Question: How can I tell whether a in 2D Euclidean space?
The rectangle will always be aligned with the axes.

Basically I'm creating a simple game with a ball which moves in certain steps with a certain angle through the space.
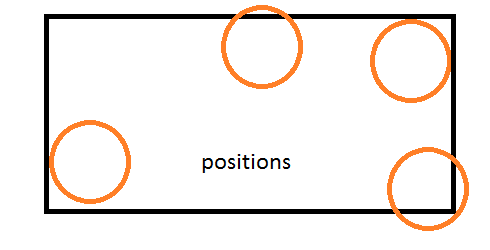
Answer: Let's denote the four sides of the rectangle 's1, s2, s3, s4' starting from the top and moving clockwise.
Check the distance from the circle's centre to each of the four lines; 'd1, d2, d3, d4' (numbered corresponding to the sides). Note that there is a simple formula to derive the (orthogonal) distance from a point to a line.
A necessary (although not sufficient) condition is that the distance from one of the lines is the radius length (pragmatically the difference is less than some delta of your choosing):
'|d1 - r| < delta || ...'
You can make this a sufficient condition if the circle is totally inside the rectangle, which is true iff each distance is less than the distance between the corresponding sides of the rectangle, less the radius:
'd1 <= |s1 - s3|-r && d2 <= |s2 - s4|-r && ...'
Checking partially outside is as simple as checking for the opposite of the last paragraph (and if you require, checking that the radius is still within the box):
'd1 > |s1 - s3|-r || d2 > |s2 - s4|-r || ...'